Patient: sex F, age 31
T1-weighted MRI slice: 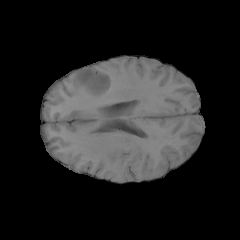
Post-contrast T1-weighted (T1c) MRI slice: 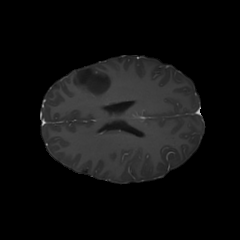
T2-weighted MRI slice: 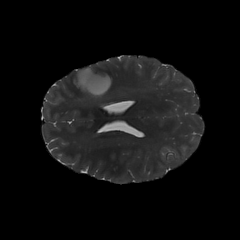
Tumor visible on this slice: yes
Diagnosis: Astrocytoma, IDH-mutant
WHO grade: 2